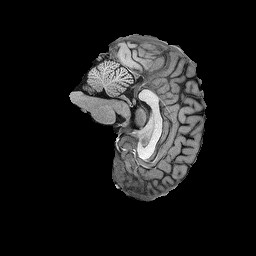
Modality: T1w
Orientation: sagittal
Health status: ill